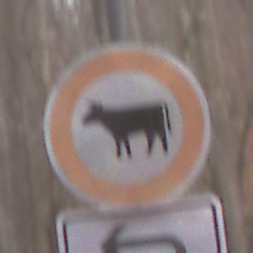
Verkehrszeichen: VerbotViehtrieb
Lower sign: RichtungsangabeDurchPfeile2
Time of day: Midday
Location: Outdoor (Nature)
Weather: Overcast
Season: Autumn
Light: Natural